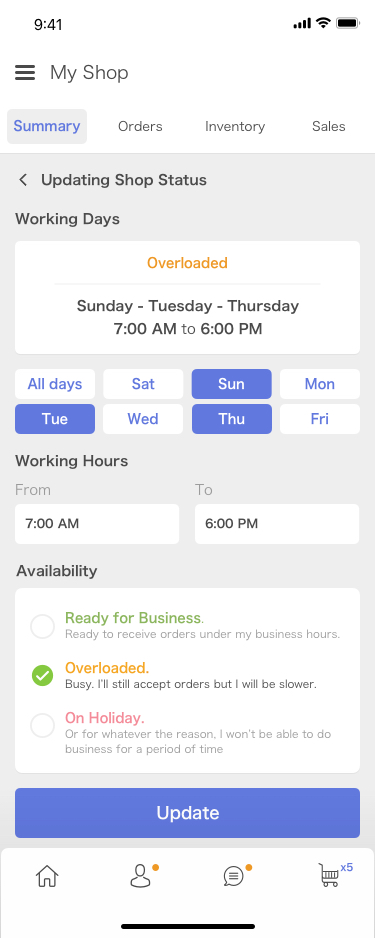
Text in this UI design:
Availability
Ready for Business.
Ready to receive orders under my business hours.
Overloaded.
Busy. I’ll still accept orders but I will be slower.
On Holiday.
Or for whatever the reason, I won’t be able to do
business for a period of time
Working Hours
From
7:00 AM
To
6:00 PM
Working Days
Overloaded
Sunday - Tuesday - Thursday
7:00 AM to 6:00 PM
Sat
Sun
Thu
All days
Wed
Tue
Mon
Fri
Updating Shop Status
Inventory
Orders
Sales
Summary
My Shop